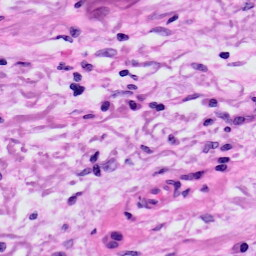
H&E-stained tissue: Skin